Question: I am designing an android user interface I am facing some problem in designing it can anybody guide me.

I need UI same as the above where there is not space between 2 EditText.
Regards
Altaf
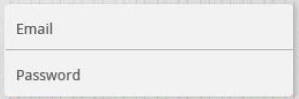
Answer: You need to change its background. The default Android 'EditText' has padding because of its background.

Here's the 'EditText''s background xml description:
'''
<selector xmlns:android="http://schemas.android.com/apk/res/android">
<item android:state_focused="true"
android:drawable="@drawable/editbox_background_focus_yellow"/>
<item android:drawable="@drawable/editbox_background_normal"/>
</selector>
'''
Just provide image for these states, create a similar drawable xml file in your project and you'll be able to change how 'EditText's look like.